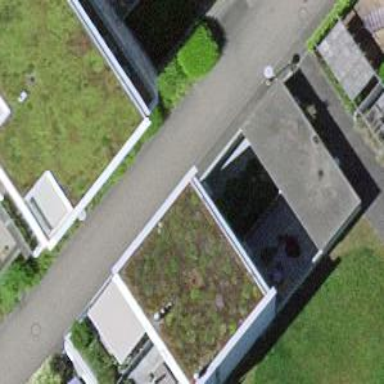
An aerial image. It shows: Residential building.